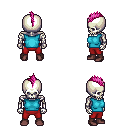
a pixel art fantasy rpg character, male body template, skeleton, teal sleeveless shirt, red pants, pink mohawk hairstyle, maroon shoes, four views (front, back, left, right), 2x2 character sprite sheet, small pixel art, hard edges, no anti-aliasing